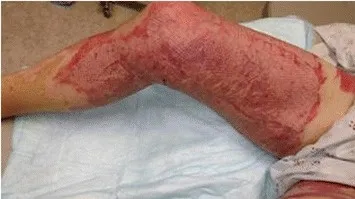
Case 1, postoperative medial view of the right leg.
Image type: medical_photograph (skin_photograph)